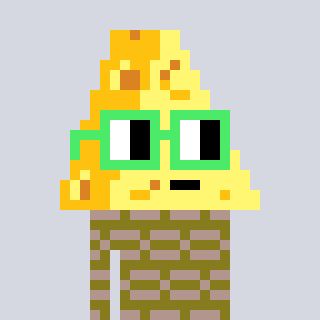
a pixel art character with square light green glasses, a cheese-shaped head and a gunk-colored body on a cool background